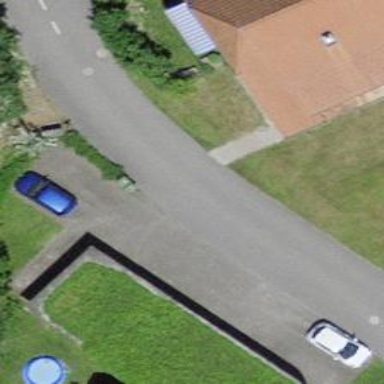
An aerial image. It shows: Residential road.